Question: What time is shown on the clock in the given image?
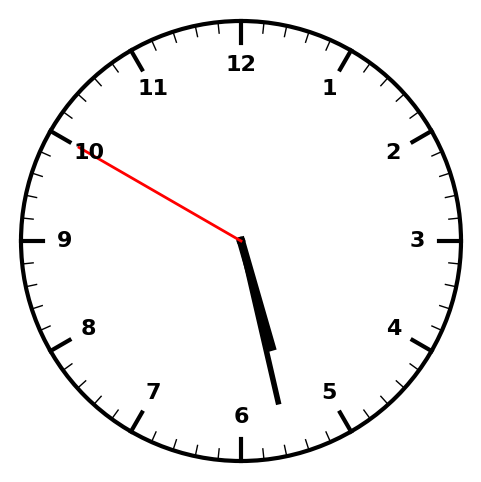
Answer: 05:27:50